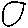
Label: circle